Current action and preconditions to check: trajectory_clear

Your task: For each precondition in the list above, predict whether it will hold at this action.

Consider the current scene as observed from the mobile robot's camera, and analyze the predicted future states of all dynamic agents (e.g., people, animals, vehicles, or any moving entities) within the NEXT SECOND.

IMPORTANT: Only answer "very likely" if you are absolutely certain—based on strong, clear evidence—that a dynamic agent will violate the precondition in the predicted future state. Do NOT answer "very likely" for unlikely, ambiguous, or low-probability risks.

Ask yourself for each precondition: Is there a high probability, with clear and convincing evidence, that the predicted future states of any dynamic agent will interfere with the predicted future state of the currently executing action within the NEXT SECOND, causing that precondition to fail?

Assess the risk level based on these predictions. Use "likely" or "very likely" if motions create a clear risk of interference.

Use "neutral" or "improbable" if agents are nearby but their predicted paths are clearly diverging or non-conflicting.

Failure Risk Categories: "very improbable", "improbable", "neutral", "likely", "very likely"

Answer Format: Output ONLY the probability_of_failure value from these categories: "very improbable", "improbable", "neutral", "likely", "very likely"

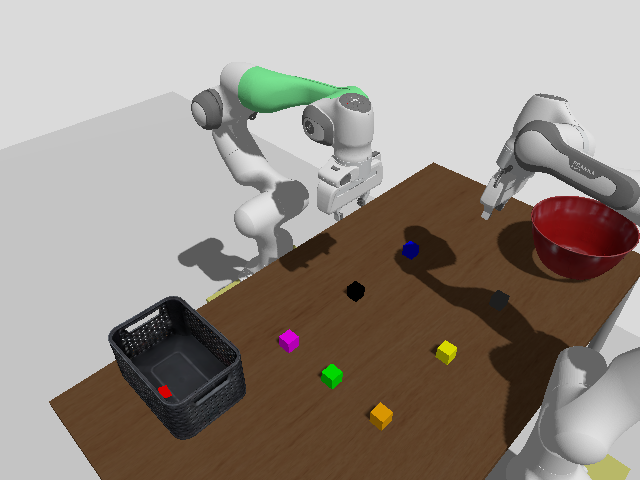

Answer: very improbable